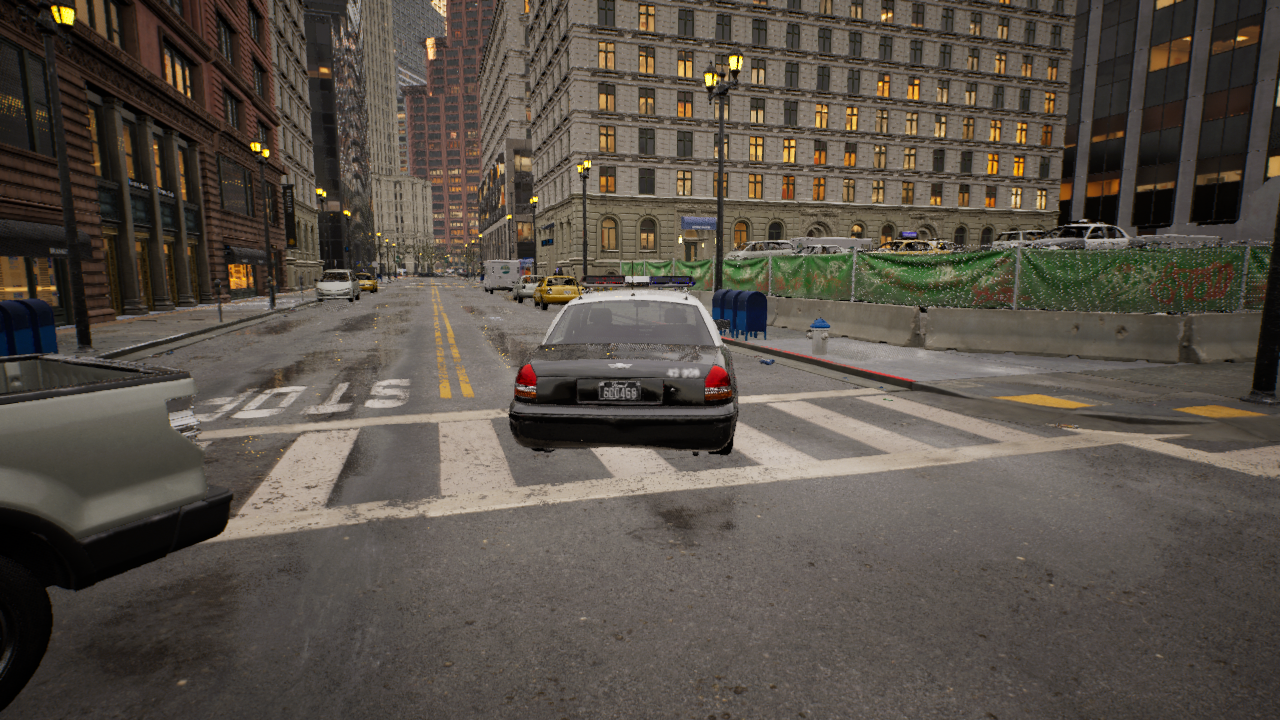
Venue: intersection
Lighting: golden hour
Vehicle rig: sedan